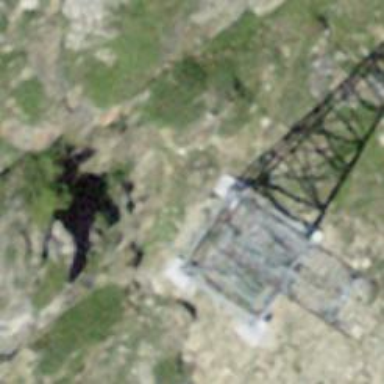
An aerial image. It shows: Pylon for aerialway.